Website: walmart
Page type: billing-address
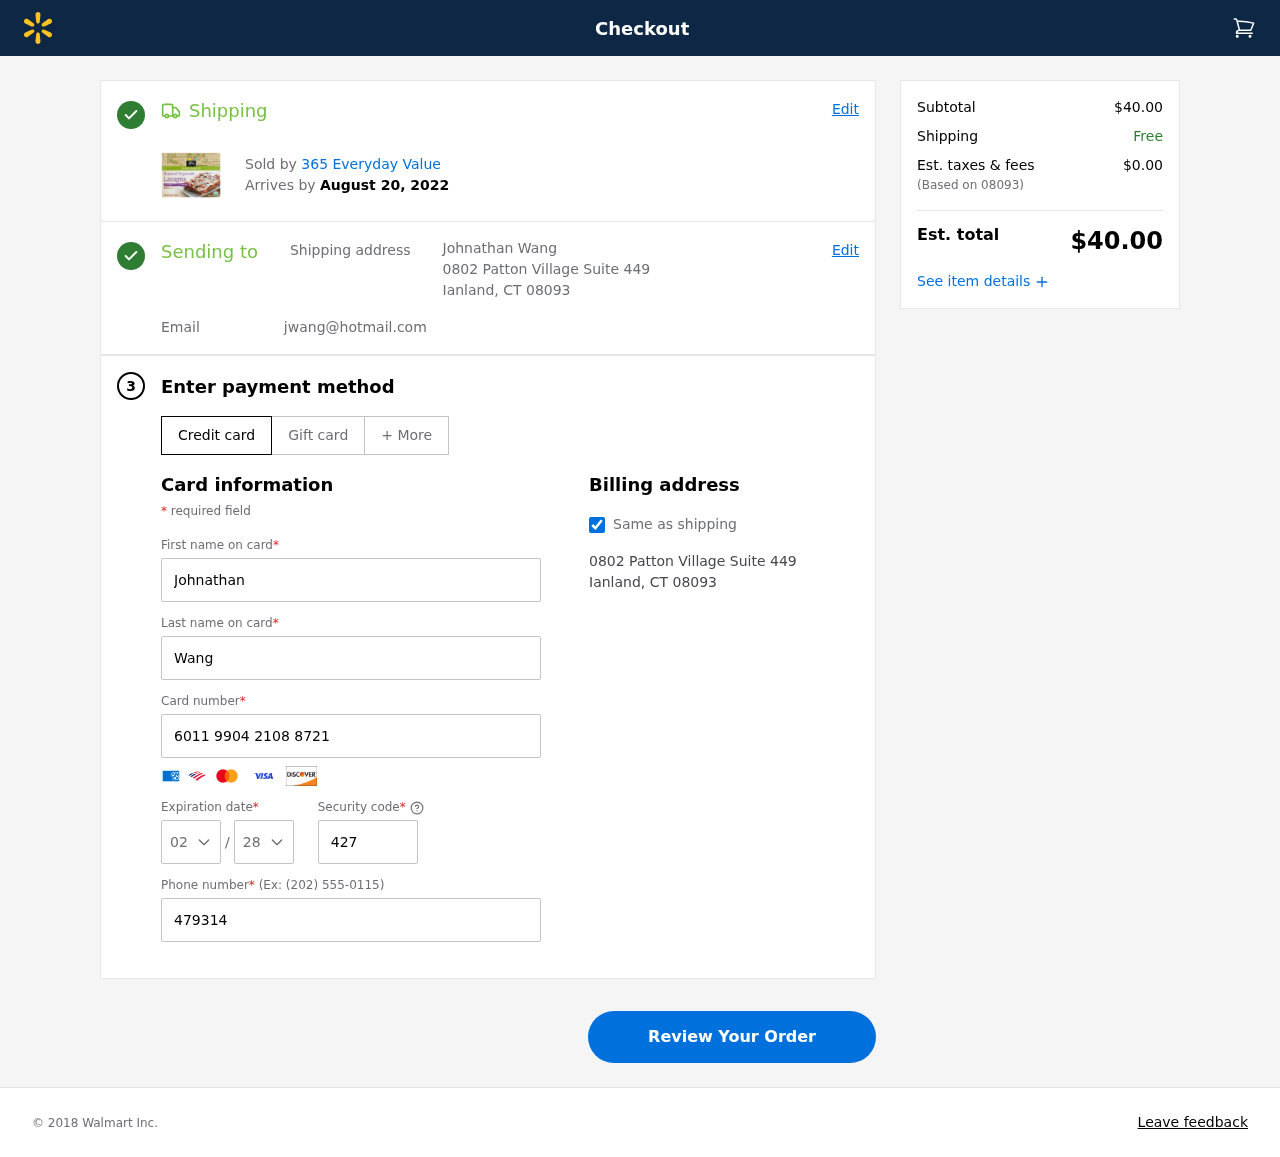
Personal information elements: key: PII_CARD_CVV
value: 427
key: PII_CARD_EXPIRY_MONTH
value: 02
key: PII_CARD_EXPIRY_YEAR
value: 28
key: PII_CARD_NUMBER
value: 6011 9904 2108 8721
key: PII_CITY_STATE_ZIP
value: Ianland, CT 08093
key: PII_EMAIL
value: jwang@hotmail.com
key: PII_FIRSTNAME
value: Johnathan
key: PII_FULLNAME
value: Johnathan Wang
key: PII_LASTNAME
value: Wang
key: PII_PHONE
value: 4793149059
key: PII_POSTCODE
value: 08093
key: PII_STREET
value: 0802 Patton Village Suite 449
Product elements: key: PRODUCT1_BRAND
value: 365 Everyday Value
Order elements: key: ORDER_DELIVERY_DATE
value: August 20, 2022
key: ORDER_SUBTOTAL
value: $40.00
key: ORDER_TAX
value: $0.00
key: ORDER_TOTAL
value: $40.00